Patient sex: M
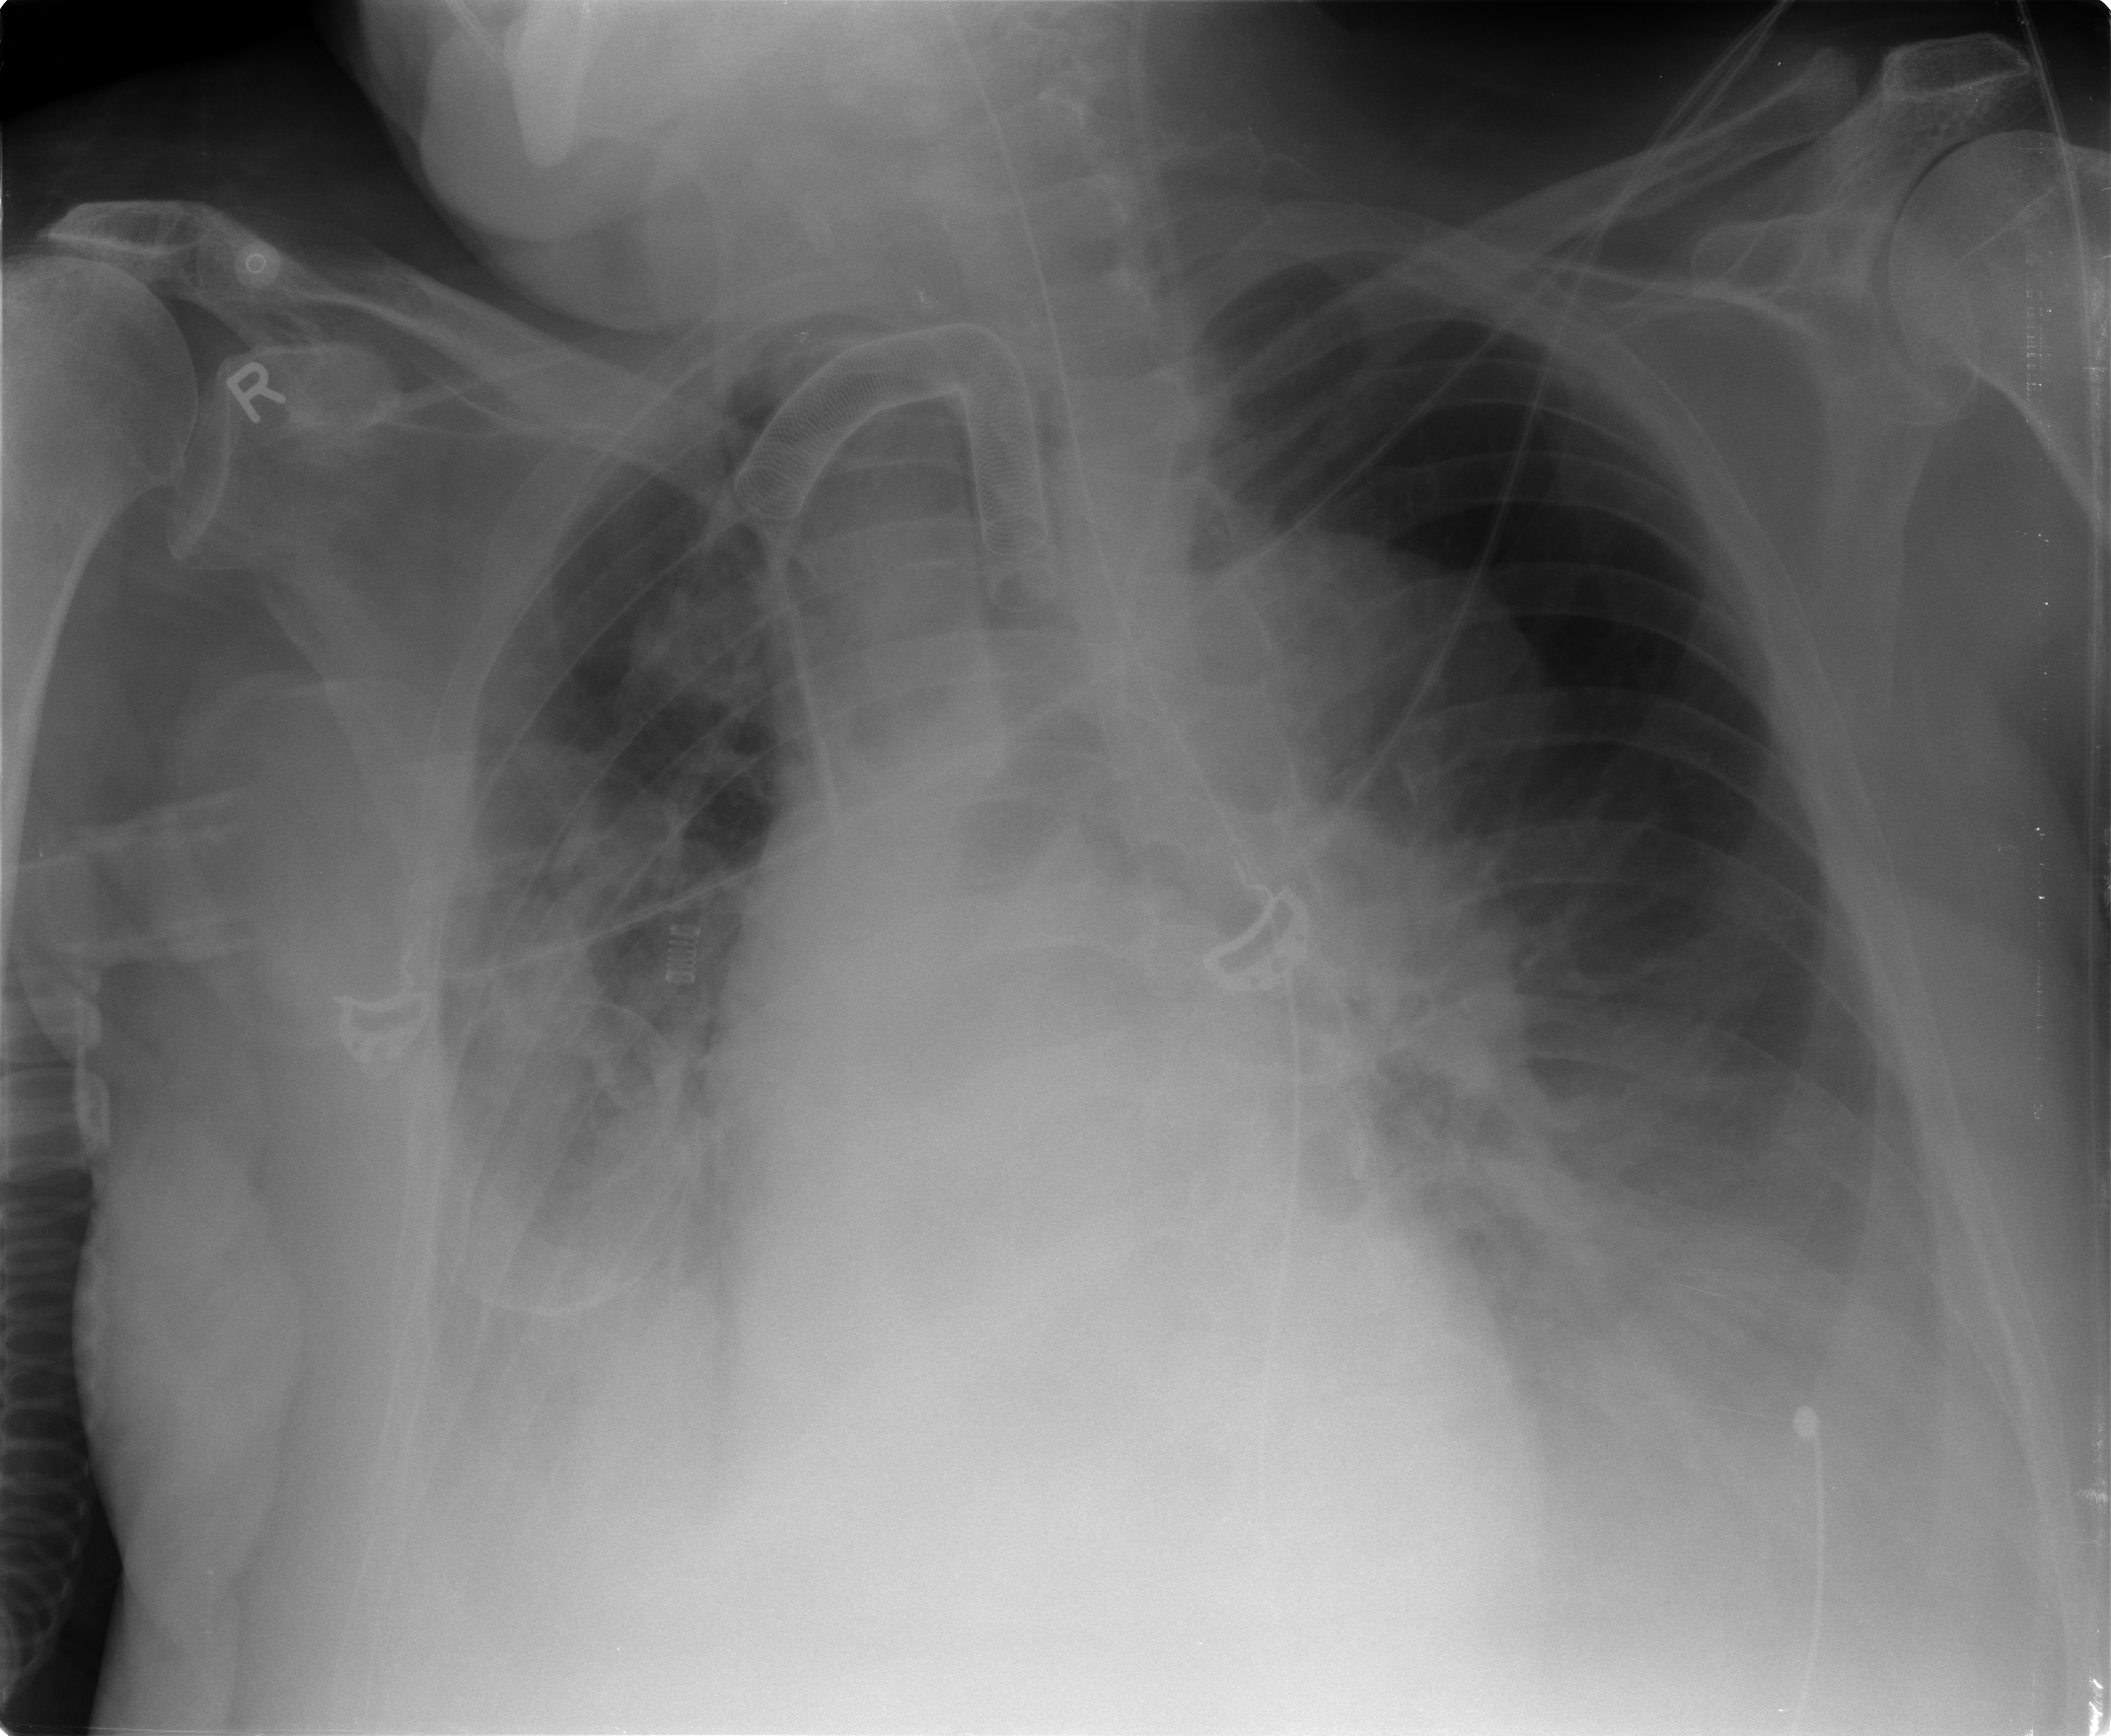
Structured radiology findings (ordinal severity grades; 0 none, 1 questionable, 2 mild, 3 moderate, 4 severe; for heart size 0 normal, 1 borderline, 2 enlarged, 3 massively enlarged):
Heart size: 2
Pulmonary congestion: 2
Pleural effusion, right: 2
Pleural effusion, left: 2
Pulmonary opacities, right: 0
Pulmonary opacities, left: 0
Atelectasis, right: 2
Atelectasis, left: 2